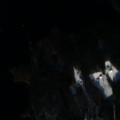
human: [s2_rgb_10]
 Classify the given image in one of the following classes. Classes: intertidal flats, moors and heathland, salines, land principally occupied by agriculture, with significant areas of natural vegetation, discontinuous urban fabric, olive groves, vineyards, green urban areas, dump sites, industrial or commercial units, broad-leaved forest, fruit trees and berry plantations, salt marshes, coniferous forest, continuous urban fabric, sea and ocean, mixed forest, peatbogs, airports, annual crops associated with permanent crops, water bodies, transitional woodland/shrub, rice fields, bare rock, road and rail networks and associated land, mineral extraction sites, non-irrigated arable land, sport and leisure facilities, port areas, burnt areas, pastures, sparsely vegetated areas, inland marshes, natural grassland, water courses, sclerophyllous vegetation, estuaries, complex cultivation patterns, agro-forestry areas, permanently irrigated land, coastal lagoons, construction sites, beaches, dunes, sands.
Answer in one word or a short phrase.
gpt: coniferous forest, mixed forest, water bodies